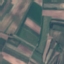
Land use / land cover class: PermanentCrop